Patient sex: M
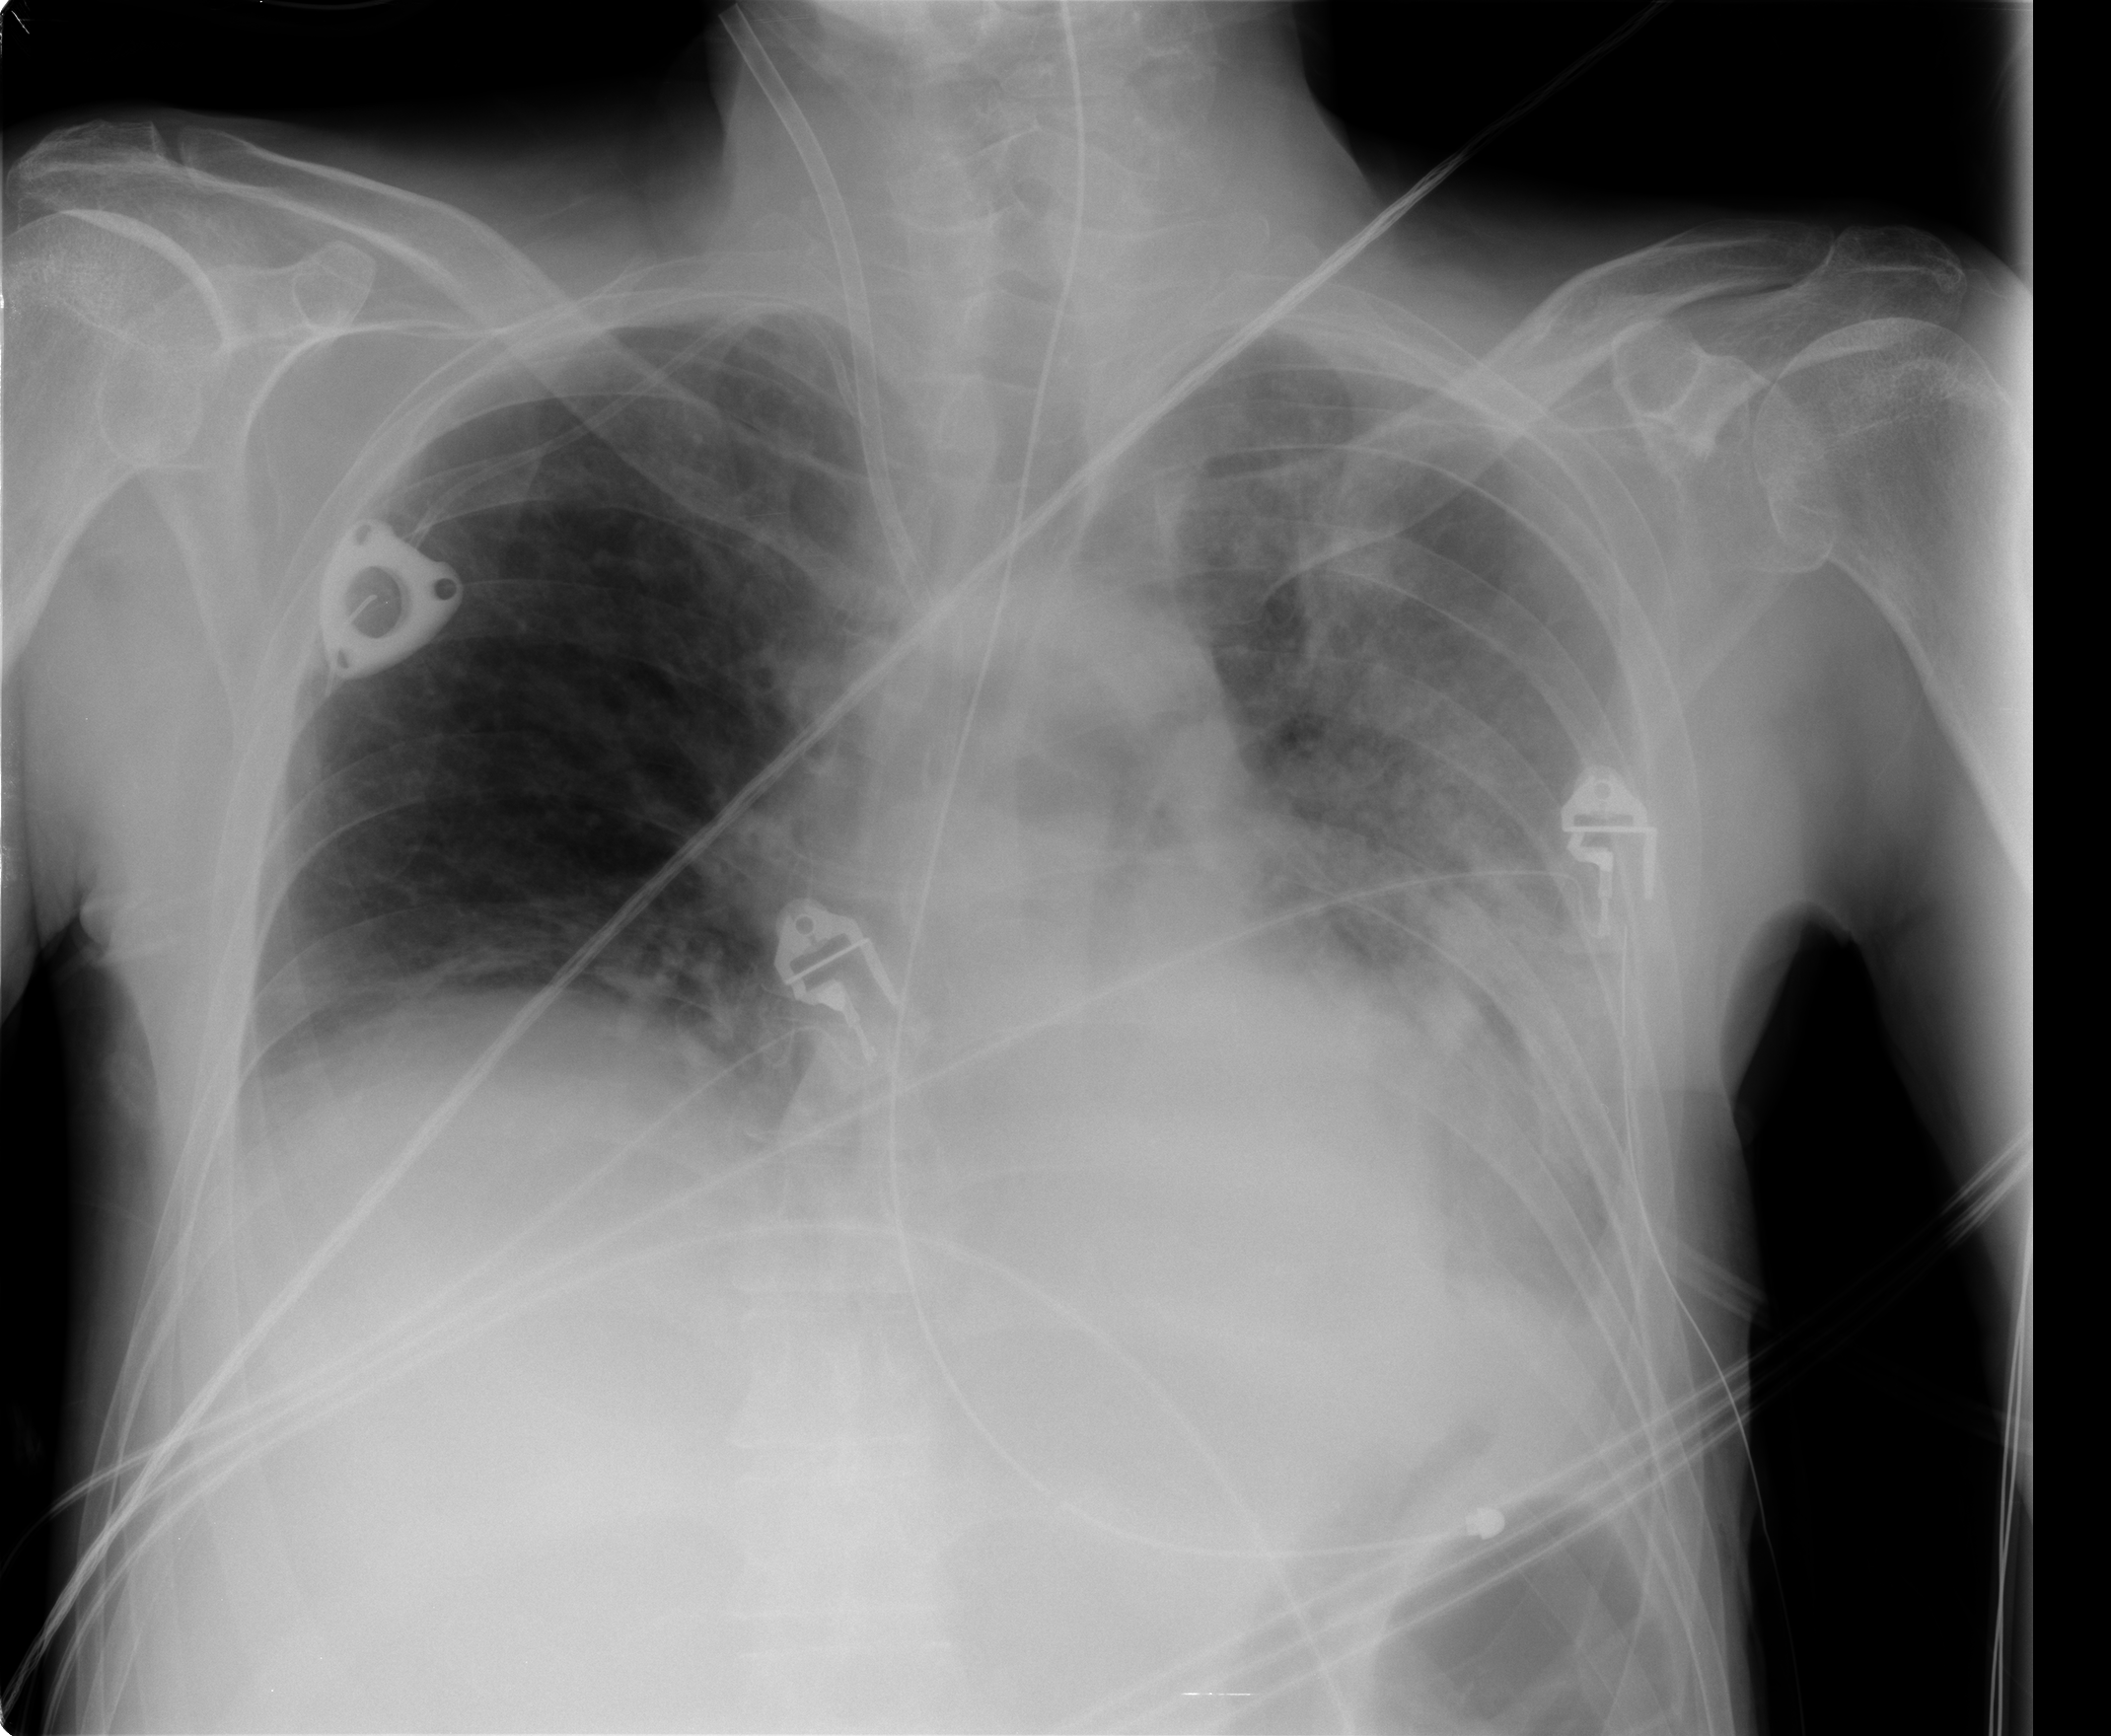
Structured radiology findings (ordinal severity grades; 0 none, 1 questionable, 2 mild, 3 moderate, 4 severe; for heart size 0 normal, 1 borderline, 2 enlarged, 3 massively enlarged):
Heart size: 0
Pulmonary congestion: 0
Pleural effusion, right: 0
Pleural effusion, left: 2
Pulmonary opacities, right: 0
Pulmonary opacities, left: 1
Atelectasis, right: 2
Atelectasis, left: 2